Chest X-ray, AP view. Patient: 12 years old, sex F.
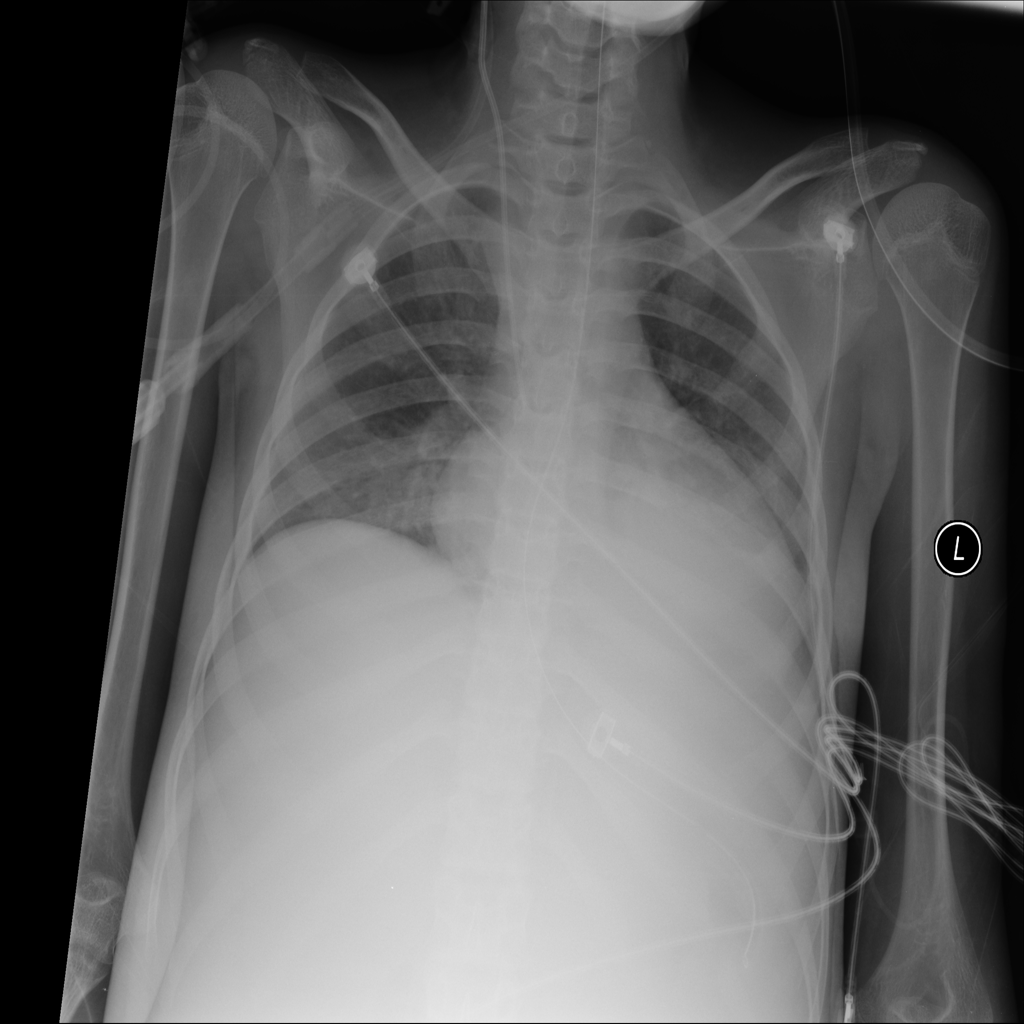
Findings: No Finding